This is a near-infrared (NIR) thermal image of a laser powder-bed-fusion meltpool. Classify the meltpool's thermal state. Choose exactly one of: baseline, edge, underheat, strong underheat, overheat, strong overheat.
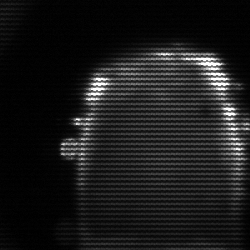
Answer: baseline